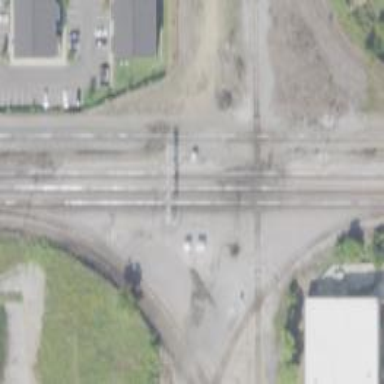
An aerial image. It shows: Railway crossing.